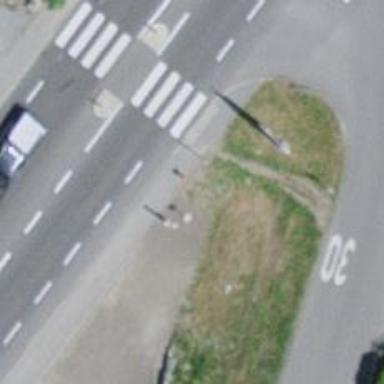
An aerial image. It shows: Bus stop with platform for public transport.